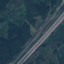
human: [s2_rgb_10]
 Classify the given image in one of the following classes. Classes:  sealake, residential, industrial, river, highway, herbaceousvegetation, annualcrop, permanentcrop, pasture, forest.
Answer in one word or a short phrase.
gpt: Highway